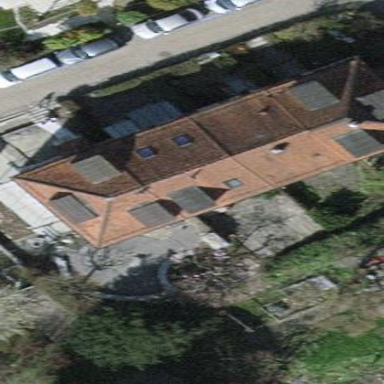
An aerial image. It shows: Terrace building.